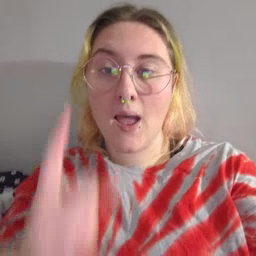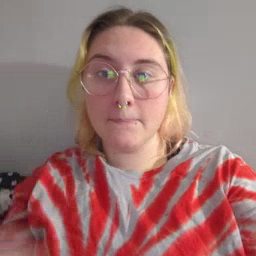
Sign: up